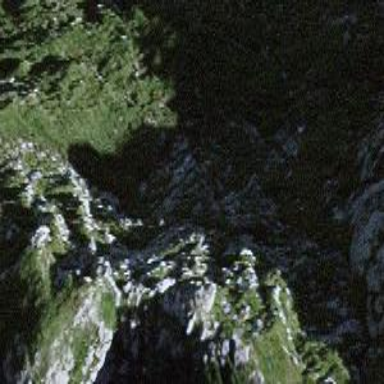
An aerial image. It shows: Natural cliff.